Field crop: maize
Growth stage: 2
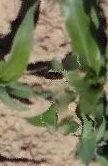
Species: maize